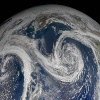
Label: cloud